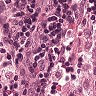
Metastatic tissue present: no